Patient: sex F, age 26
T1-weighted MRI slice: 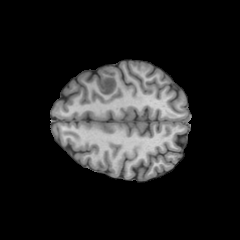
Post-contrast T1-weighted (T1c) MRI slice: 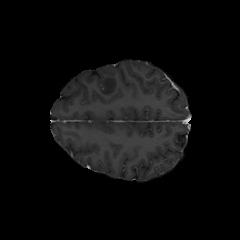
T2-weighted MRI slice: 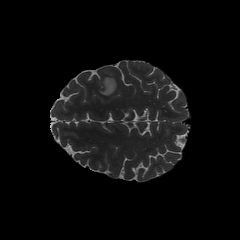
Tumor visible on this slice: yes
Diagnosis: Astrocytoma, IDH-mutant
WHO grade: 2